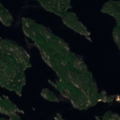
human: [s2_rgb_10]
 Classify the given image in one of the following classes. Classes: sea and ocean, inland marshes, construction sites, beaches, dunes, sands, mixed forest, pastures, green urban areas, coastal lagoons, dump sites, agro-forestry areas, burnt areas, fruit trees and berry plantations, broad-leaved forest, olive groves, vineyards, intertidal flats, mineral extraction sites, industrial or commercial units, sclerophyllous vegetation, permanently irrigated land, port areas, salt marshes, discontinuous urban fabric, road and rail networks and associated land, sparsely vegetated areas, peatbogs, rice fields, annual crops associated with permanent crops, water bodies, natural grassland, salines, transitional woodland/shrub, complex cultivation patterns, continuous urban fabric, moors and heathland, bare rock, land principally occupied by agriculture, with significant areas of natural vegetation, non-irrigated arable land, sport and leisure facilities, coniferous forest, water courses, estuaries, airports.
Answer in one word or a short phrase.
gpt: coniferous forest, mixed forest, water bodies